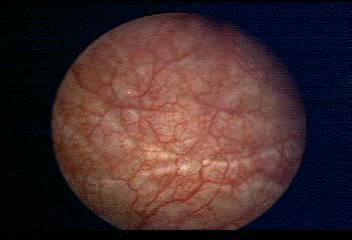
Modality: WLC
Class: Normal mucosa
Bladder cancer association: No